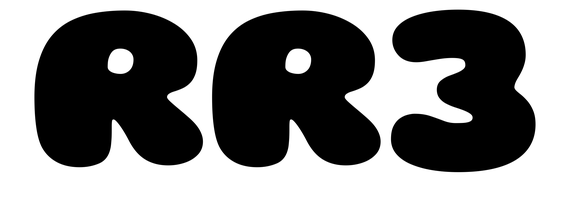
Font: Gluten_Black